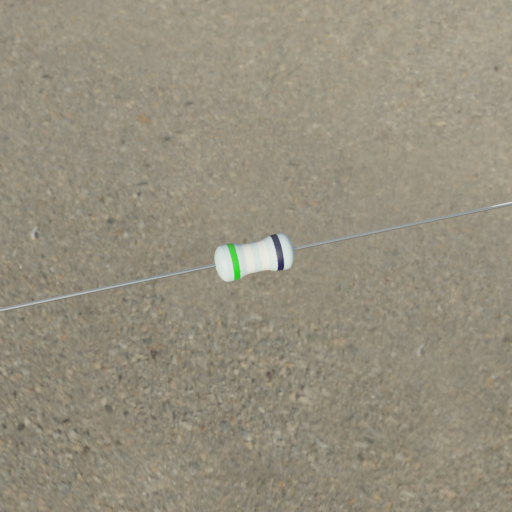
Resistor colour bands (in order): green, white, white, black